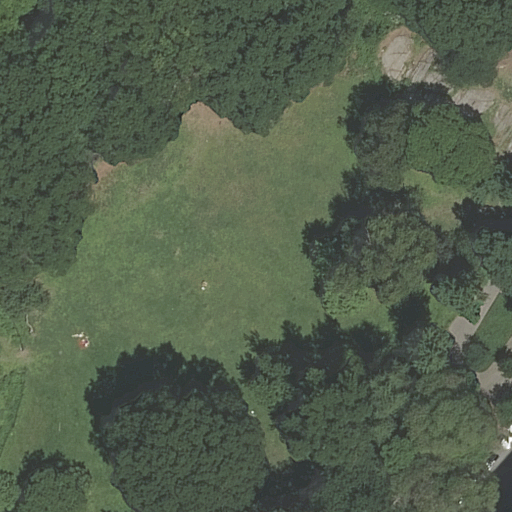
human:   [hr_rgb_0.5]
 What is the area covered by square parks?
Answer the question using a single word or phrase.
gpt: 0m2

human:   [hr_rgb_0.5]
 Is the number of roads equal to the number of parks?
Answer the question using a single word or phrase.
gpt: yes

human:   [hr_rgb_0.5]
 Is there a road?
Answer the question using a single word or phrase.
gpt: yes

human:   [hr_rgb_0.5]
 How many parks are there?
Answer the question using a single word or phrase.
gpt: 1

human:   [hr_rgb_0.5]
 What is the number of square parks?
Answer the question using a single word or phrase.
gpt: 0

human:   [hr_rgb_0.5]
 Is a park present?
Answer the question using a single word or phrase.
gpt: yes

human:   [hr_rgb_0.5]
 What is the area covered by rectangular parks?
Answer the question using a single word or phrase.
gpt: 3958m2

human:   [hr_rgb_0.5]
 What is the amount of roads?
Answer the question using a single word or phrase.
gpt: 1

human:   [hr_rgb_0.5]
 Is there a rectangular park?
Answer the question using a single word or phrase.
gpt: yes

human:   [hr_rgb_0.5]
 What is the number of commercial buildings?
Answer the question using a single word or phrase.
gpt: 0

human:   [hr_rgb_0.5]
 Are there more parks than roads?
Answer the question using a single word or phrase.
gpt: no

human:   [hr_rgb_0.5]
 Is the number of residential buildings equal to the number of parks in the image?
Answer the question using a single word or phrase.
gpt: no

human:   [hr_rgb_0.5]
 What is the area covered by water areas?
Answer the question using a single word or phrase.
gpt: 0m2

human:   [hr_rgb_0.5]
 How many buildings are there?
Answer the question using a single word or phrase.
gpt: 0

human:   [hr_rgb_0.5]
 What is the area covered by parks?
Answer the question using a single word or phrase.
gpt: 3958m2

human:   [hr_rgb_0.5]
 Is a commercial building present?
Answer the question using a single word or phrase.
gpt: no

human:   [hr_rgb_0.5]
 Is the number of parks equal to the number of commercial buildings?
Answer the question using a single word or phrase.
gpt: no

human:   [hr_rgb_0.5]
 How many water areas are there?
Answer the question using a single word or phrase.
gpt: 0

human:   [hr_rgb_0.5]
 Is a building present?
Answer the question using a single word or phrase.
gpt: no

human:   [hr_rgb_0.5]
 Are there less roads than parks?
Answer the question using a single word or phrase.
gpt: no

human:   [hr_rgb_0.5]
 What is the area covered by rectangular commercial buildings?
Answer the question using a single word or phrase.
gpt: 0m2

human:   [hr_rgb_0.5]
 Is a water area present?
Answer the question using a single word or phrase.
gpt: no

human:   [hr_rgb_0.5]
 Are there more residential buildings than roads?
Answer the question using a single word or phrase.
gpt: no

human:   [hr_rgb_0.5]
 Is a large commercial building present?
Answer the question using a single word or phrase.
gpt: no

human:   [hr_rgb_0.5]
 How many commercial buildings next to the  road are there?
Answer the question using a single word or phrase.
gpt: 0

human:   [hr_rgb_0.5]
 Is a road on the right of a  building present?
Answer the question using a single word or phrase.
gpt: no

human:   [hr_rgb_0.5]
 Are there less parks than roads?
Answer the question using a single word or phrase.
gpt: no

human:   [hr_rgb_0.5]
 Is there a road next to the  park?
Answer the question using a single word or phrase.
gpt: yes

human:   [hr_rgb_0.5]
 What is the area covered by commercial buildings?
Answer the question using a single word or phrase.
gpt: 0m2

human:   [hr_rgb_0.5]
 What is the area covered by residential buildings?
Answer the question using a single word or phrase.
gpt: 0m2

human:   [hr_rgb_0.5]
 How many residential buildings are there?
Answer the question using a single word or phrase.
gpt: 0

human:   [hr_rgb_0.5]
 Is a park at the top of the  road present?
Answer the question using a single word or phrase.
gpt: yes

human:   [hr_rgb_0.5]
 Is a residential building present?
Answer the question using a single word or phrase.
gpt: no

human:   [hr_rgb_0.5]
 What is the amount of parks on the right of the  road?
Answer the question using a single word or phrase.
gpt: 1

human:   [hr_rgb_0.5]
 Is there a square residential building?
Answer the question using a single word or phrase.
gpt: no

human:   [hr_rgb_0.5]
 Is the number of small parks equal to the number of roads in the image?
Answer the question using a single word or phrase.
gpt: no

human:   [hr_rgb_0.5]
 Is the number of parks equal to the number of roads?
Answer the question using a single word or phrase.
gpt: yes

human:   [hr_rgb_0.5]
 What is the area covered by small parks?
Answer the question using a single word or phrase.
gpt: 0m2

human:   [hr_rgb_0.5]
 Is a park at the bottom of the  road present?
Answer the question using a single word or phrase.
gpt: no

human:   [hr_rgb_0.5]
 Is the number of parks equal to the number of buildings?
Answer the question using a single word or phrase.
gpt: no

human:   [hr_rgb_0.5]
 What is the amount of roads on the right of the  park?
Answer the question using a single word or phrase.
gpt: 0

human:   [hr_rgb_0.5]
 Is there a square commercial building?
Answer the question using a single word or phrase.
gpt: no

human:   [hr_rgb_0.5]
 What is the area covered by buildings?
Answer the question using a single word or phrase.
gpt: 0m2

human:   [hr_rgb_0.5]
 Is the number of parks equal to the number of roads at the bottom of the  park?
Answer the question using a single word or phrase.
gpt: yes

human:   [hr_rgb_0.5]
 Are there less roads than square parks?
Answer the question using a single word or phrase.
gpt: no

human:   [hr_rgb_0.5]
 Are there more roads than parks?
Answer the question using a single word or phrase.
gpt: no

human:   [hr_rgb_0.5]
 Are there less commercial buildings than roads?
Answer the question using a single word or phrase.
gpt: yes

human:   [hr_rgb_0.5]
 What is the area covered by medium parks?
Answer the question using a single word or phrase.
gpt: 0m2

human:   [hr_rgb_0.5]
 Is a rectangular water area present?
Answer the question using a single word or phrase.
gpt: no

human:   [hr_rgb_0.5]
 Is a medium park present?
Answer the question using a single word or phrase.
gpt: no

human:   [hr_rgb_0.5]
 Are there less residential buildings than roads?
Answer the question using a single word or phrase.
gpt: yes

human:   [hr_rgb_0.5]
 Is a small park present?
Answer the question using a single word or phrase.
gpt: no

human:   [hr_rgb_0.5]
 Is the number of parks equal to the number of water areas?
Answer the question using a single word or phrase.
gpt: no

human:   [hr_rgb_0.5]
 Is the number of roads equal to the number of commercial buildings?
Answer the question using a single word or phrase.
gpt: no

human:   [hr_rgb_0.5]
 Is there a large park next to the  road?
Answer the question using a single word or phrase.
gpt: yes

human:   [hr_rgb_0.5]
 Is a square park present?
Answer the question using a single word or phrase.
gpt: no

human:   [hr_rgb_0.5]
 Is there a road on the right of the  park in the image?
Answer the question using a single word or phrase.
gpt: no

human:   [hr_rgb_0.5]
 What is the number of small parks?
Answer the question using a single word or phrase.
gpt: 0

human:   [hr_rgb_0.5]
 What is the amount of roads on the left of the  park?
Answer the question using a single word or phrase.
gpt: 1

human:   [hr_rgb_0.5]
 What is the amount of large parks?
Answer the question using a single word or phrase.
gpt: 1

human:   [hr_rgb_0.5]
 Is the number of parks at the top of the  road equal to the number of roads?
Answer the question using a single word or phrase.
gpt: yes

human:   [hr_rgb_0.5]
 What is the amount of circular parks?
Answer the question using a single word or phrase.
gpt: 0

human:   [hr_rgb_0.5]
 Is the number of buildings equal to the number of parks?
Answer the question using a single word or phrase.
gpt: no

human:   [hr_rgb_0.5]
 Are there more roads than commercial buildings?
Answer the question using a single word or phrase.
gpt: yes